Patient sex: M
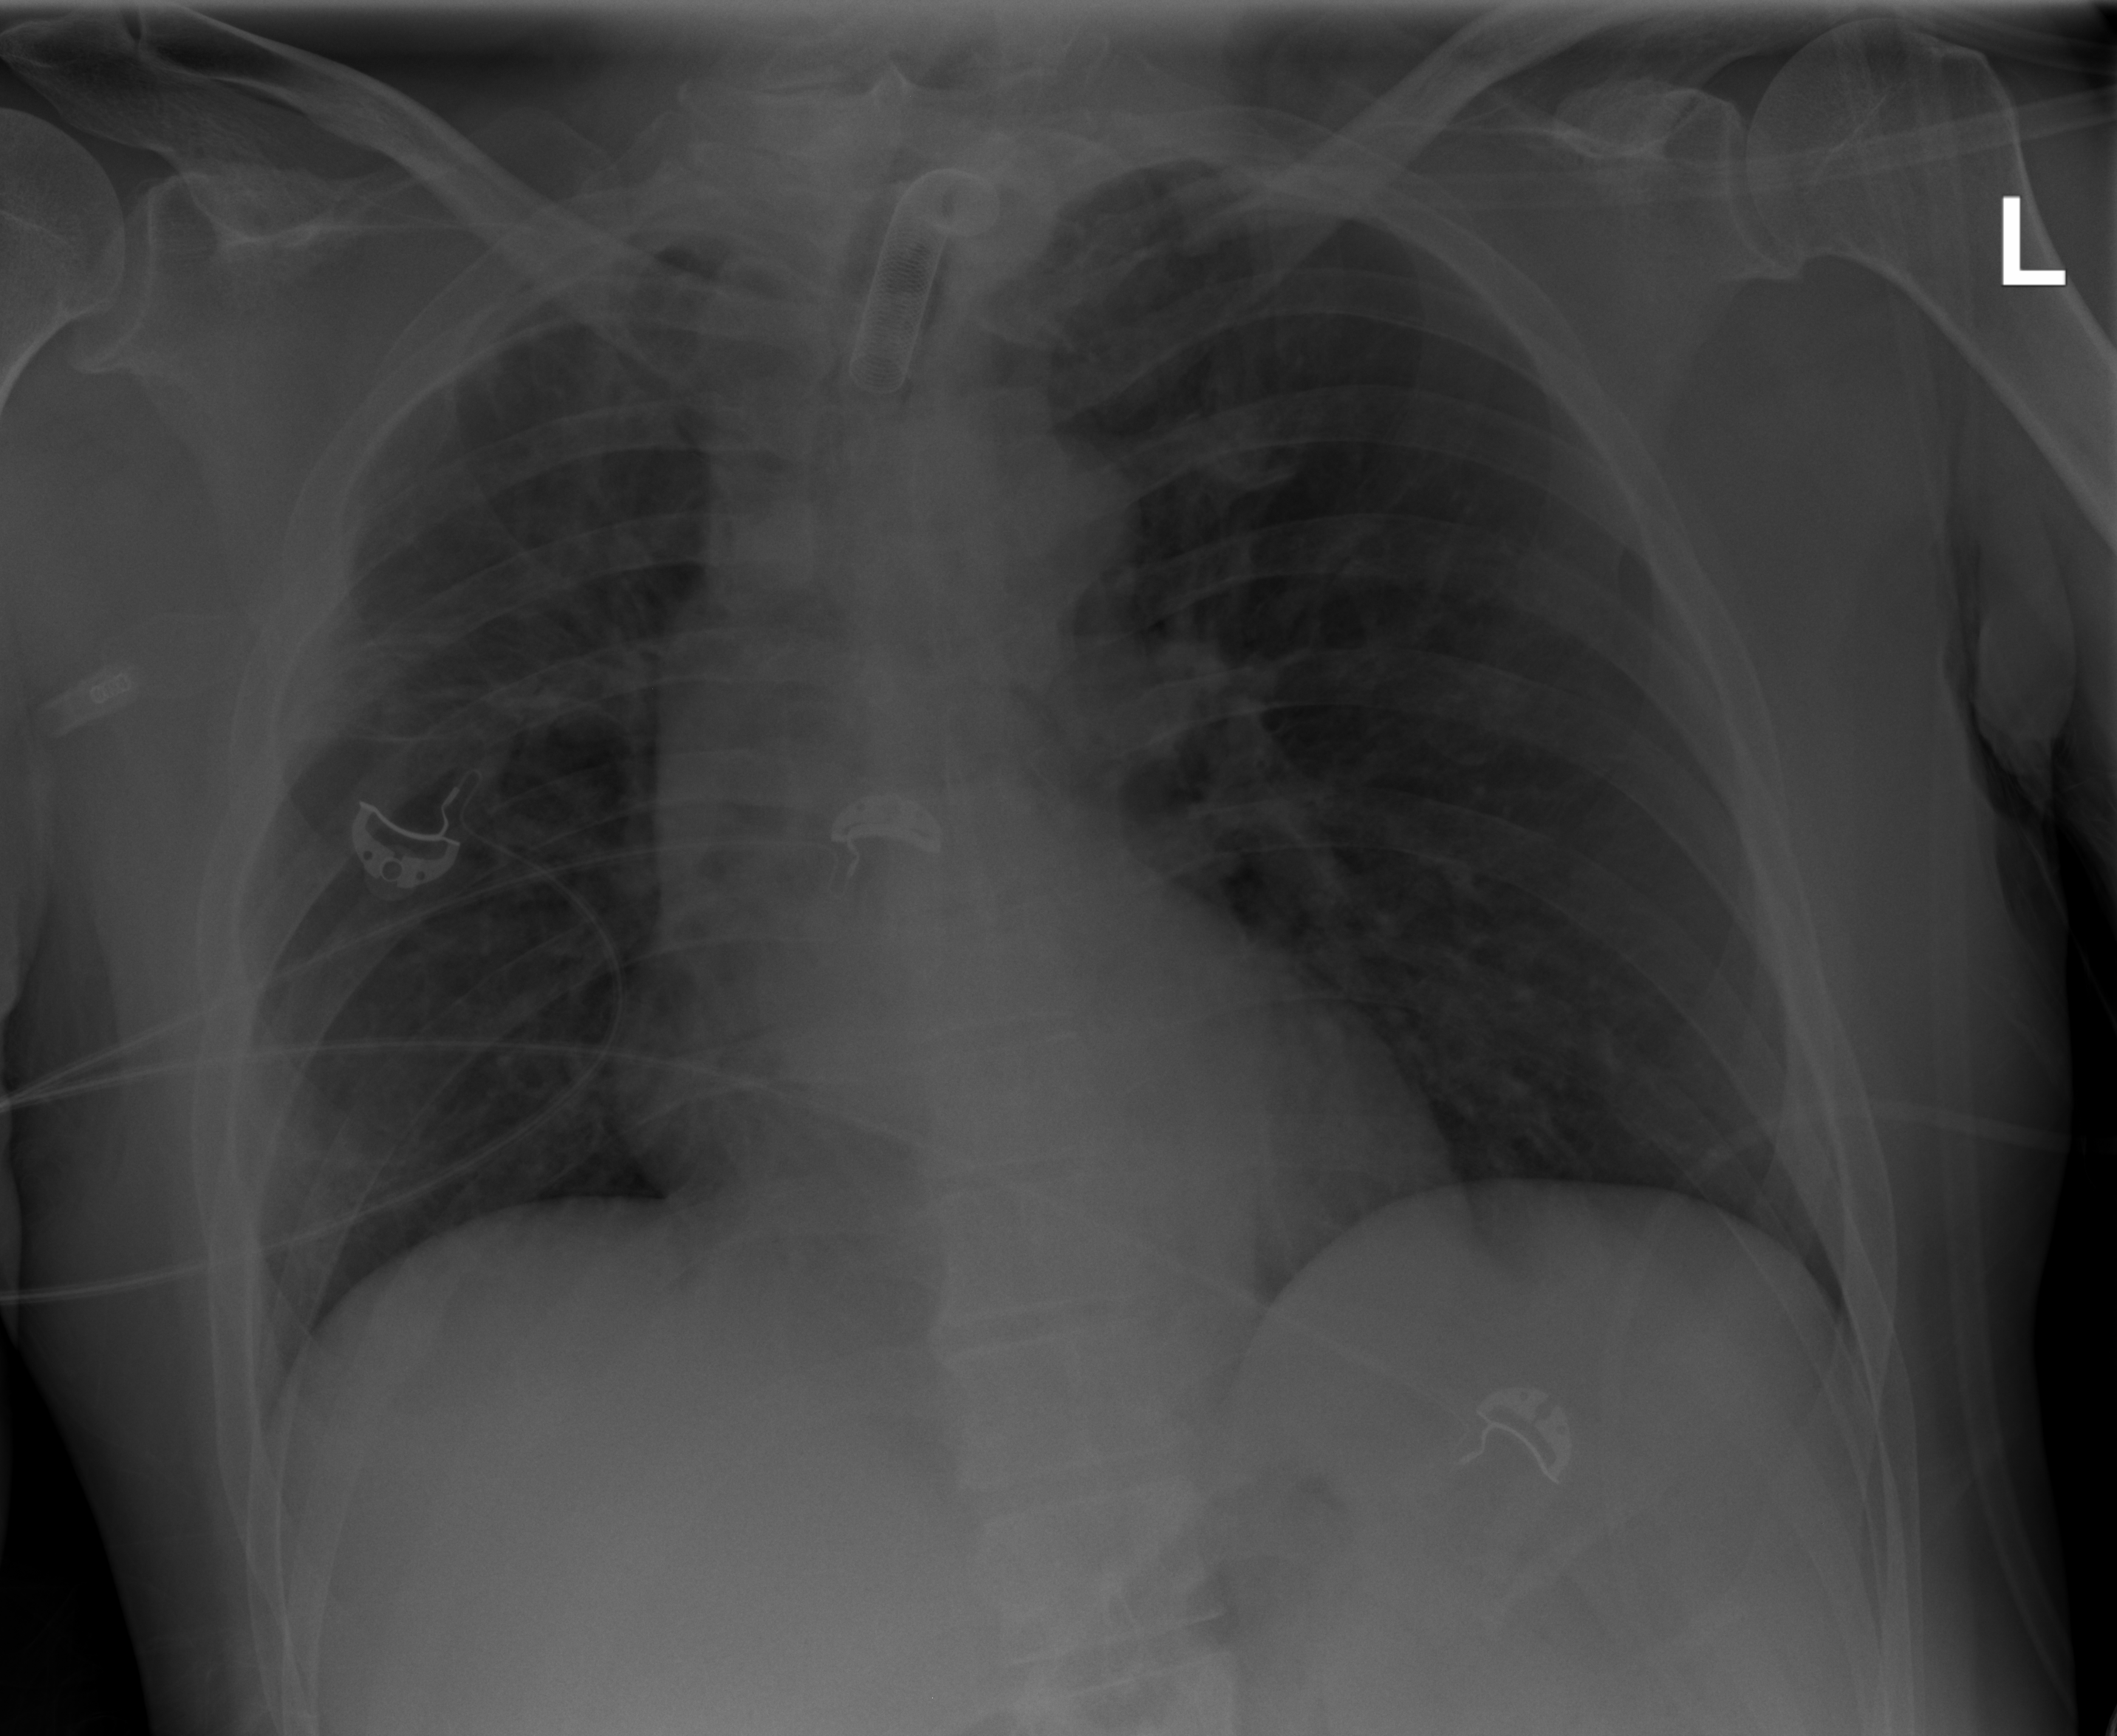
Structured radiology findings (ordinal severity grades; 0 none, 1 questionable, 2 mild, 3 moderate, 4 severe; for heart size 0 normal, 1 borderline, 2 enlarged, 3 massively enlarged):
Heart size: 0
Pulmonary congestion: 0
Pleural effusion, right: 0
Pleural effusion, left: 0
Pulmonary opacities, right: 0
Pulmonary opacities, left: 1
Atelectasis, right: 2
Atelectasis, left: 0